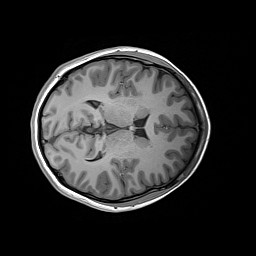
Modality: T1w
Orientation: axial
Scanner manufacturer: siemens
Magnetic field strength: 3 T
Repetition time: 2.2 s
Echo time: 0.00244 s